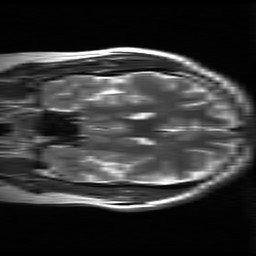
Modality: T2w
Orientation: coronal
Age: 25
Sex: male
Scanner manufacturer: ge
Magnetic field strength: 3 T
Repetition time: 5.192 s
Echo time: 0.1003 s